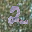
Label: 2